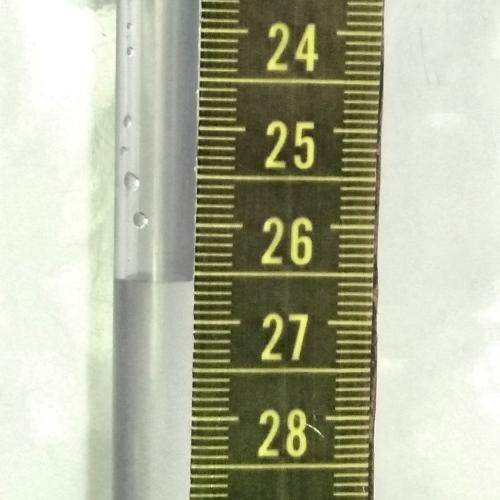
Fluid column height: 26.6 cm